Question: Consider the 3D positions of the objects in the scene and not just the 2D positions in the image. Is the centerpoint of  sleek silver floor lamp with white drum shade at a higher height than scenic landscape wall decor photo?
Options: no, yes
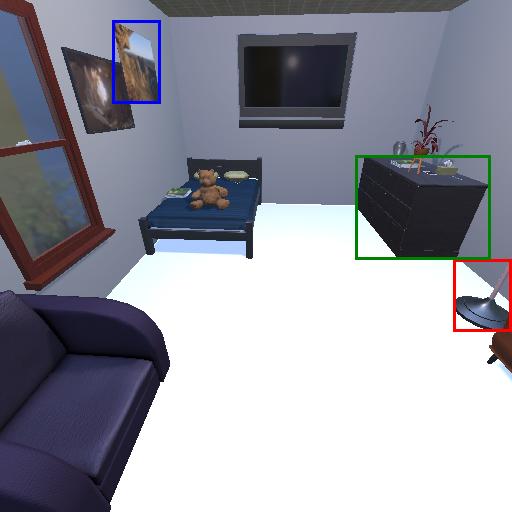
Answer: no